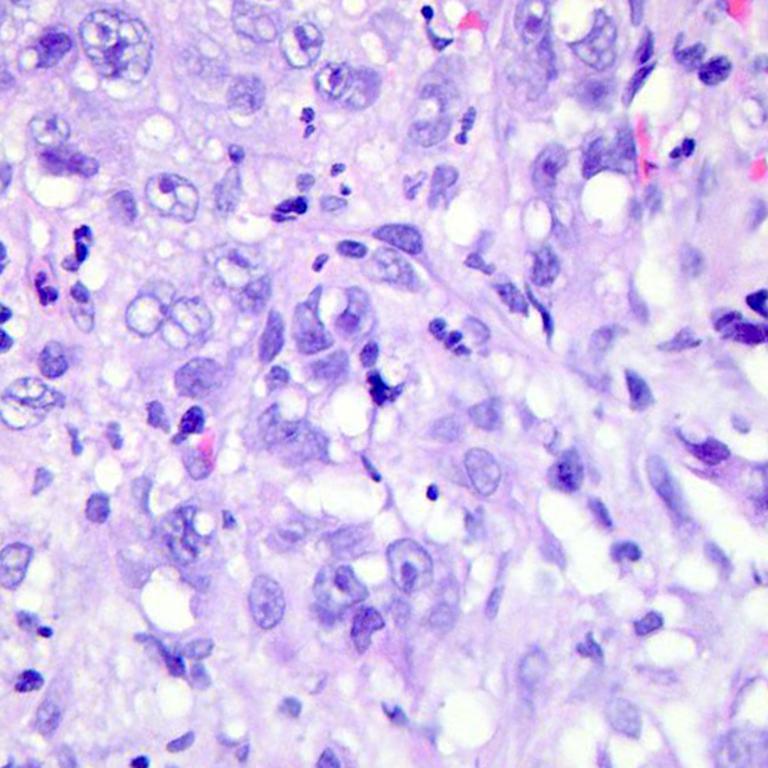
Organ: colon
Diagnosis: adenocarcinomas